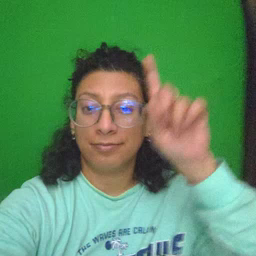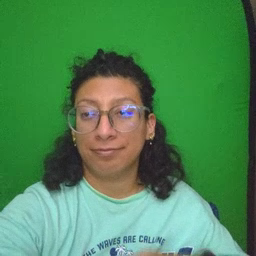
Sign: better